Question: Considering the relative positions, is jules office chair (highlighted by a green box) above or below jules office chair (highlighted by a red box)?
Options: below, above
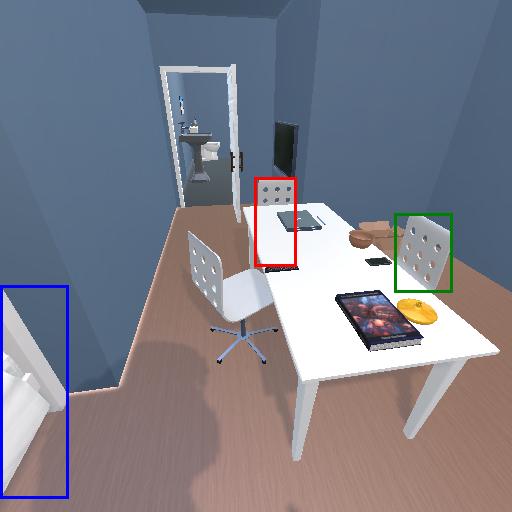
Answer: below